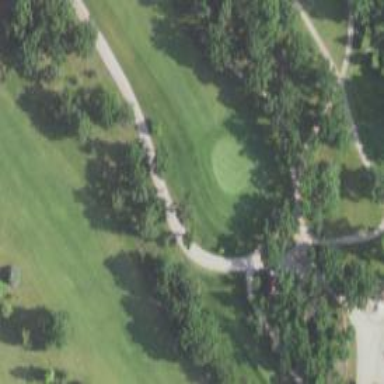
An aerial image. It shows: View of golf hole.